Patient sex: M
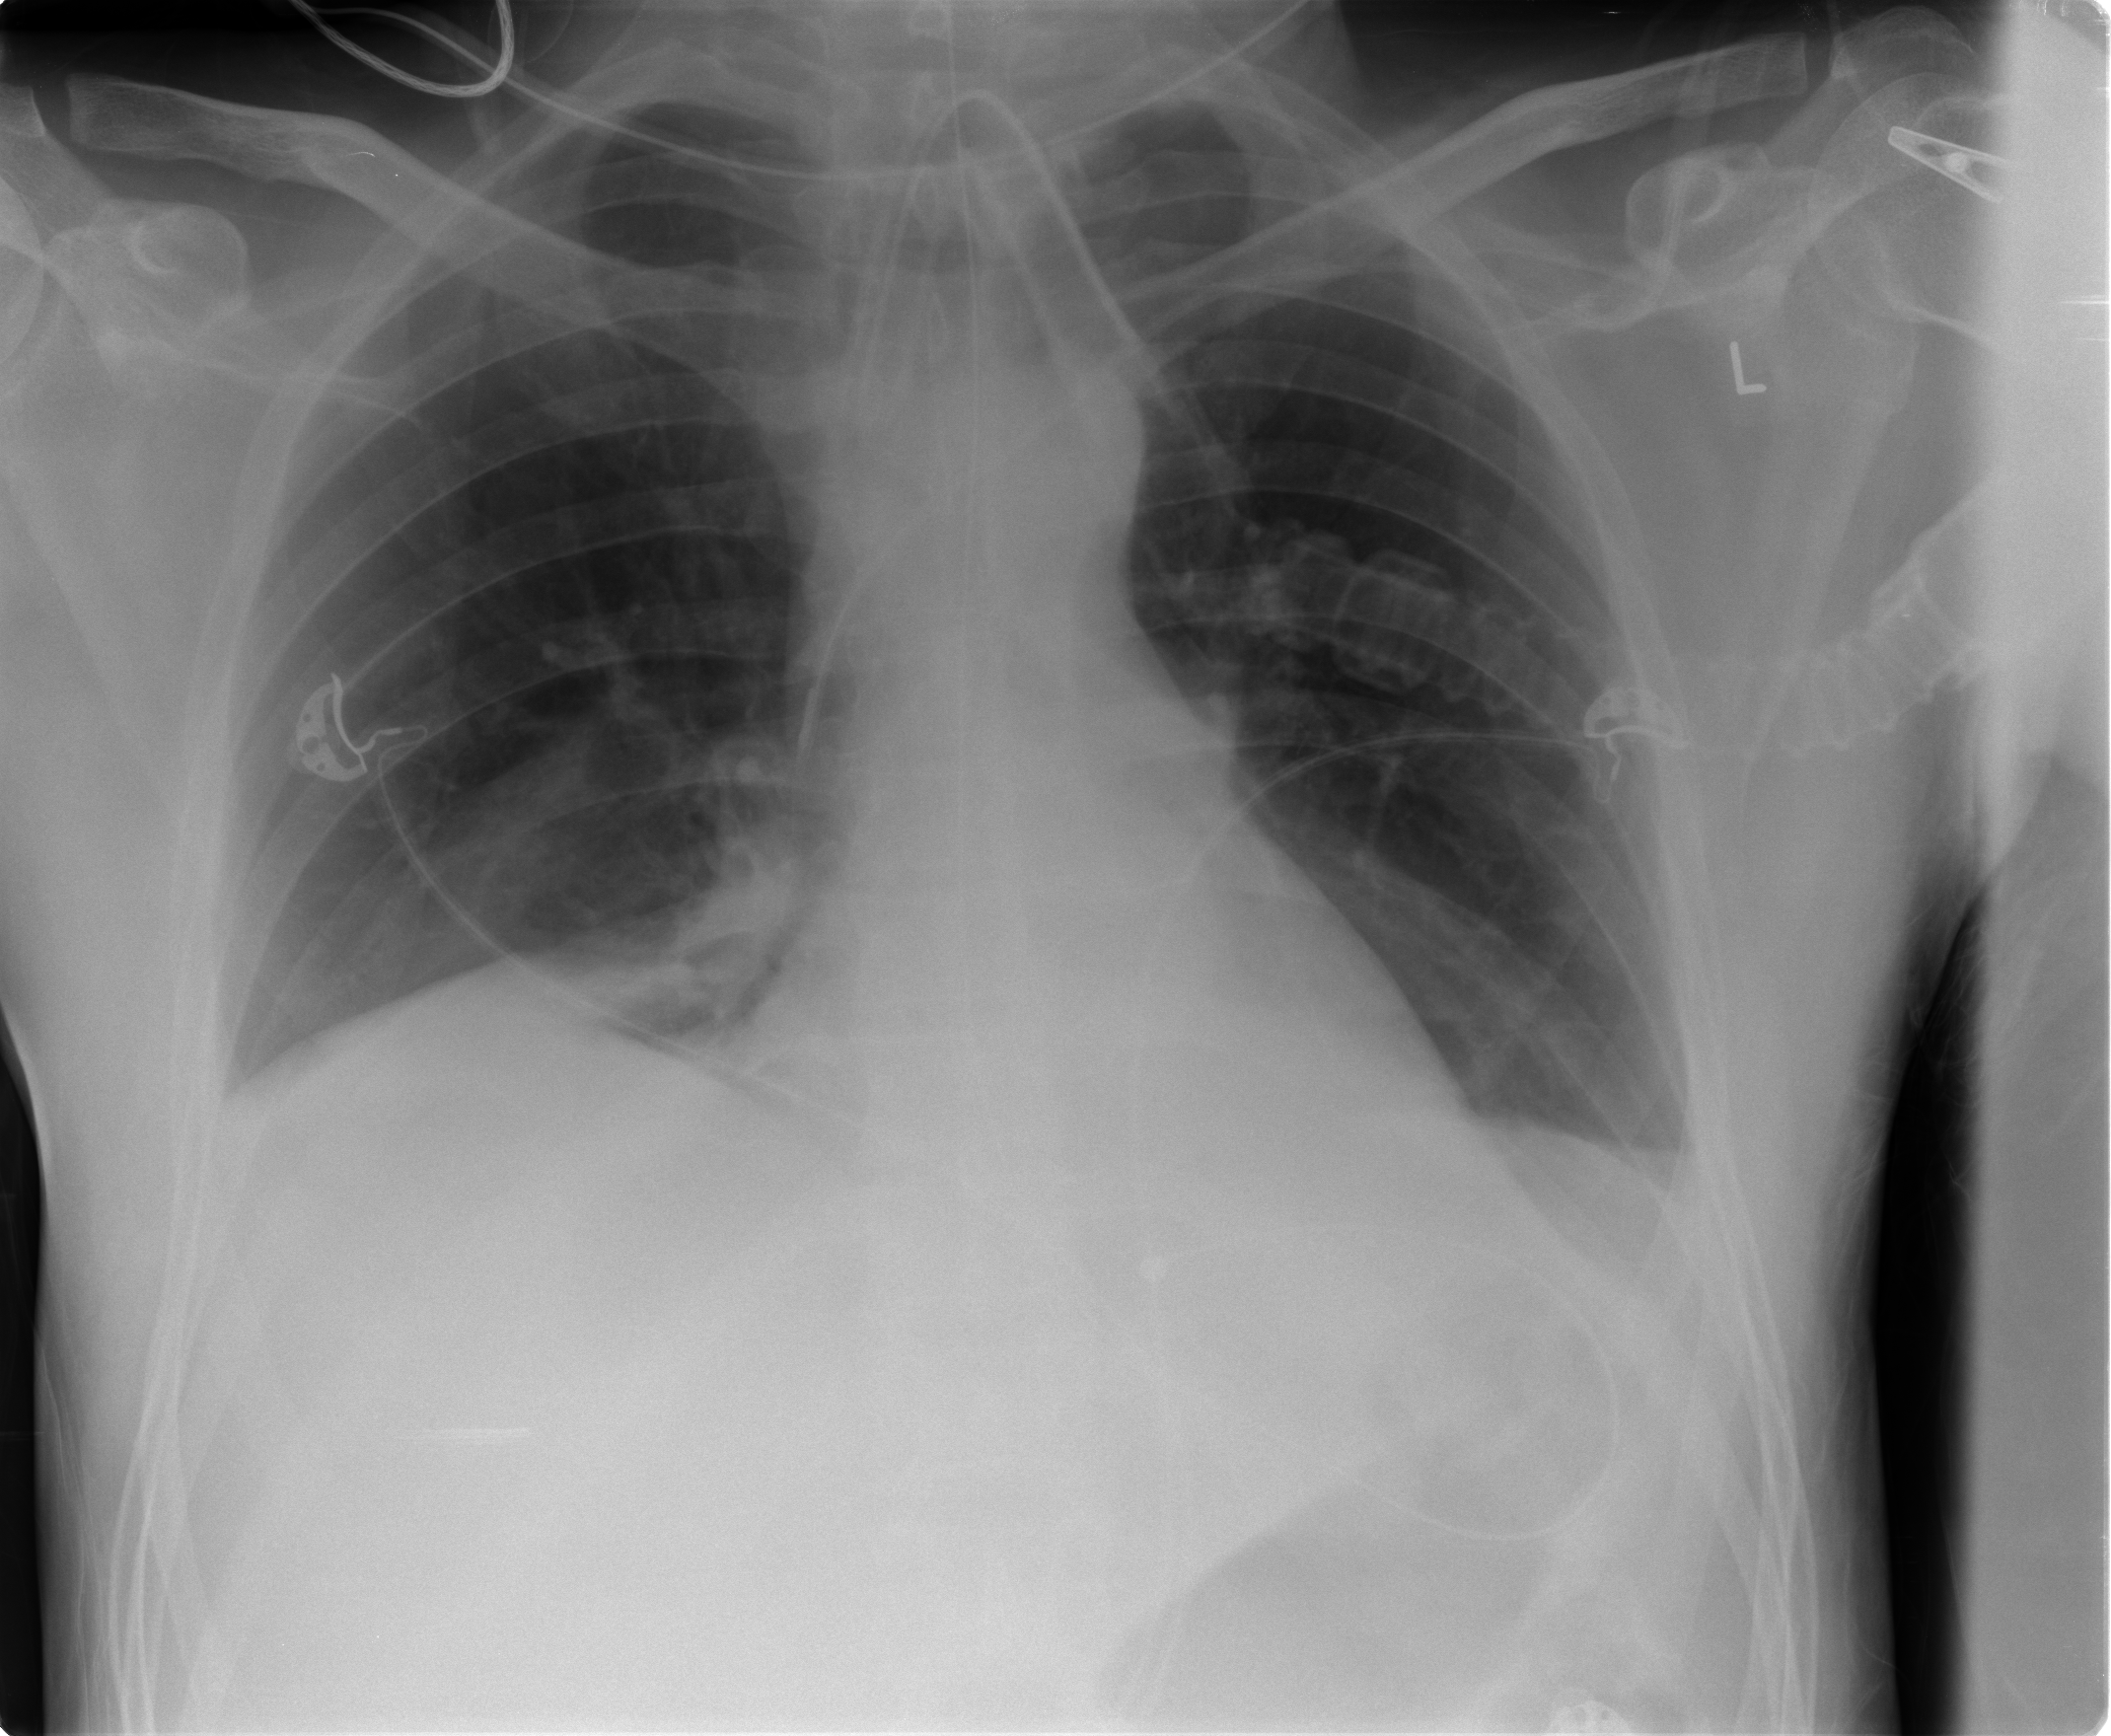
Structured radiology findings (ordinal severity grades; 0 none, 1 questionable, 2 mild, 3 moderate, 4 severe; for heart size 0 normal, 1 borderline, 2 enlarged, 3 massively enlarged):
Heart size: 0
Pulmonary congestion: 0
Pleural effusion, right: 0
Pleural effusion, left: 0
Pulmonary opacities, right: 0
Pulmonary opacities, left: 0
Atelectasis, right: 2
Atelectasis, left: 1